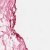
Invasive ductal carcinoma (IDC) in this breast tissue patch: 0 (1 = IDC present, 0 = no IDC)